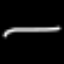
Label: line